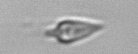
Label: Oxytoxum